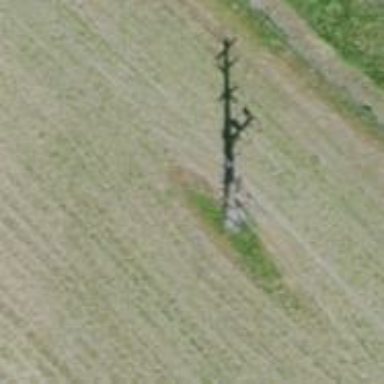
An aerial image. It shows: Concrete power pole.